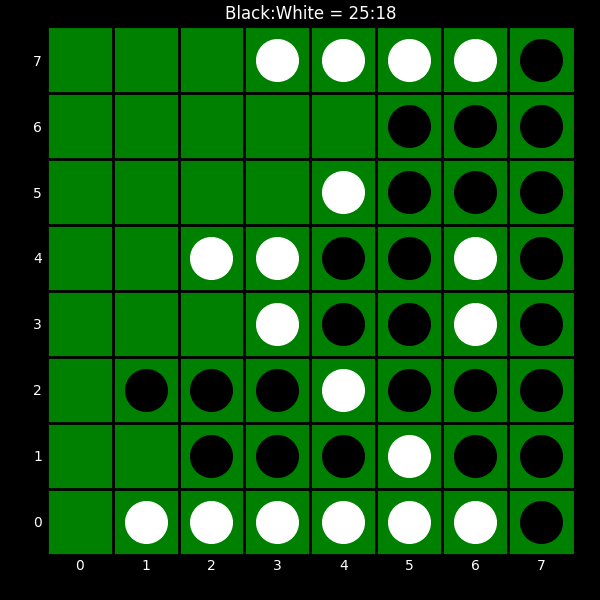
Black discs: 25
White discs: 18